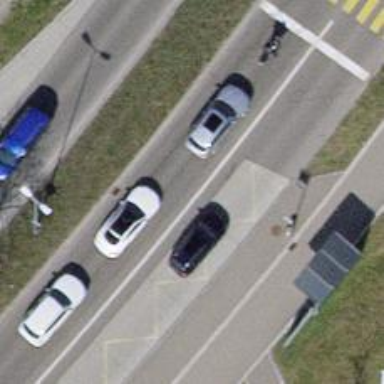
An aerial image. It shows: Bus stop equipped with public transport stop position.